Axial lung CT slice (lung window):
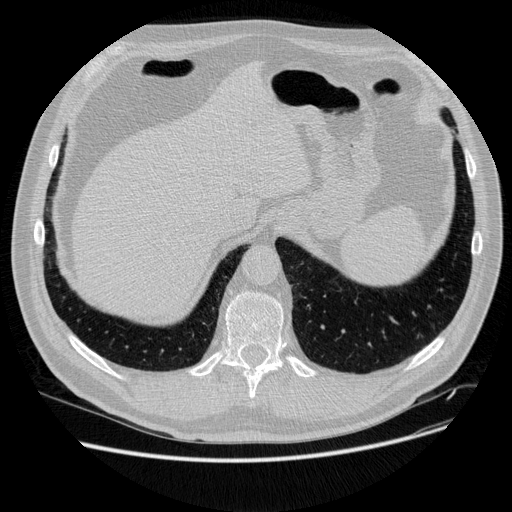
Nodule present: no